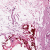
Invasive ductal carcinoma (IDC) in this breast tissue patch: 0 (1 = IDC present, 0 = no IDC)